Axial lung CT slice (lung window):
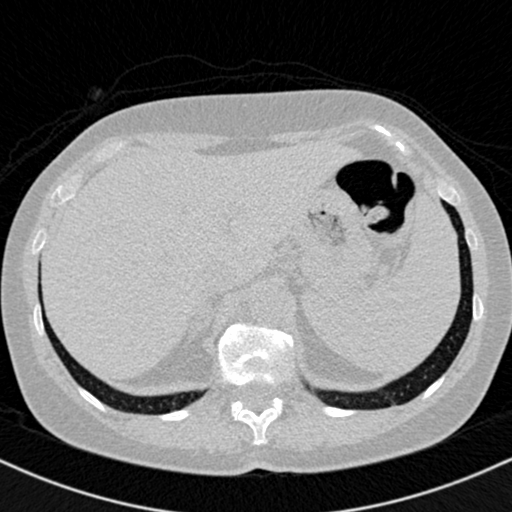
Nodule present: no